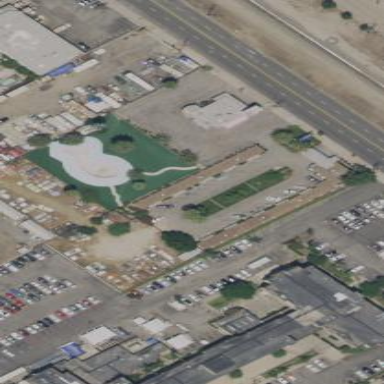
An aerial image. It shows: Motel building classified as hotel under tourism category.